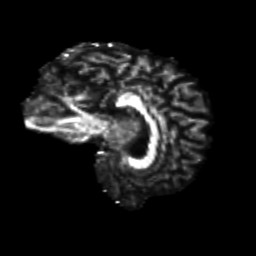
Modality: FA
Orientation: sagittal
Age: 44
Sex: male
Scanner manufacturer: siemens
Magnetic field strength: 3 T
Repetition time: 8.6 s
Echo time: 0.095 s